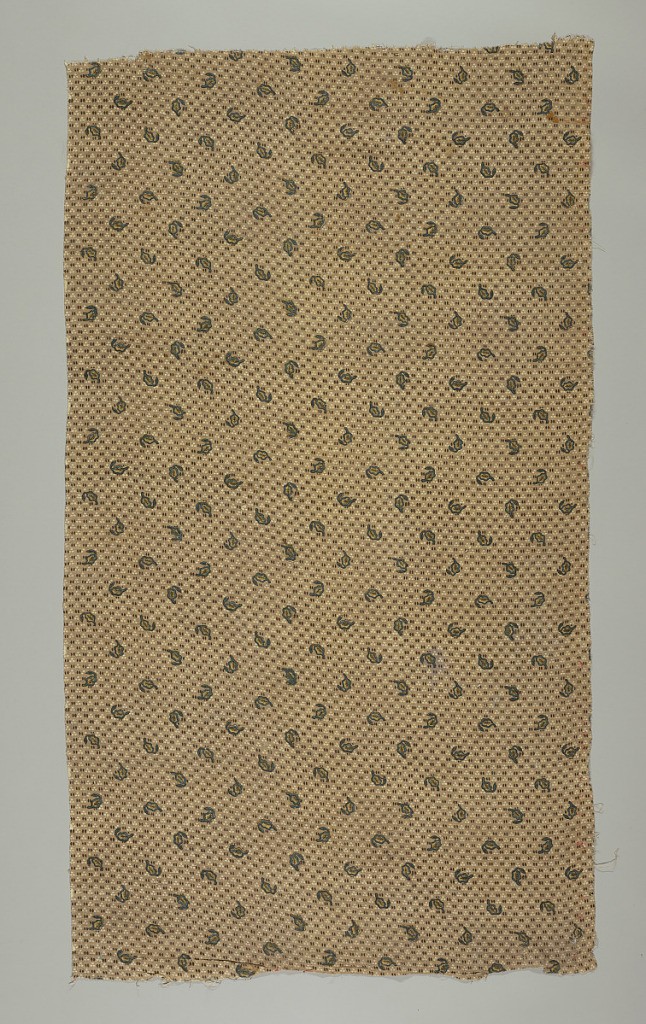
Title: Textile
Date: early 19th century
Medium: cotton Technique: relief printed
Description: Loosely-woven gray ground with minute clusters of white dots in groups of three, and minute brown egg-shaped dots in groups of two. Block printed in small detached leaf pattern in green (blue with yellow) which is veined in brown. This leaf pattern about one inch long is in a diagonal and horizontal arrangement, but in random position.